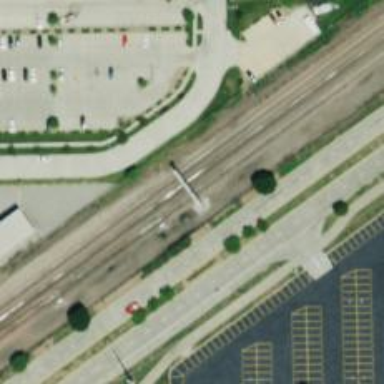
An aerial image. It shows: Railway signal.